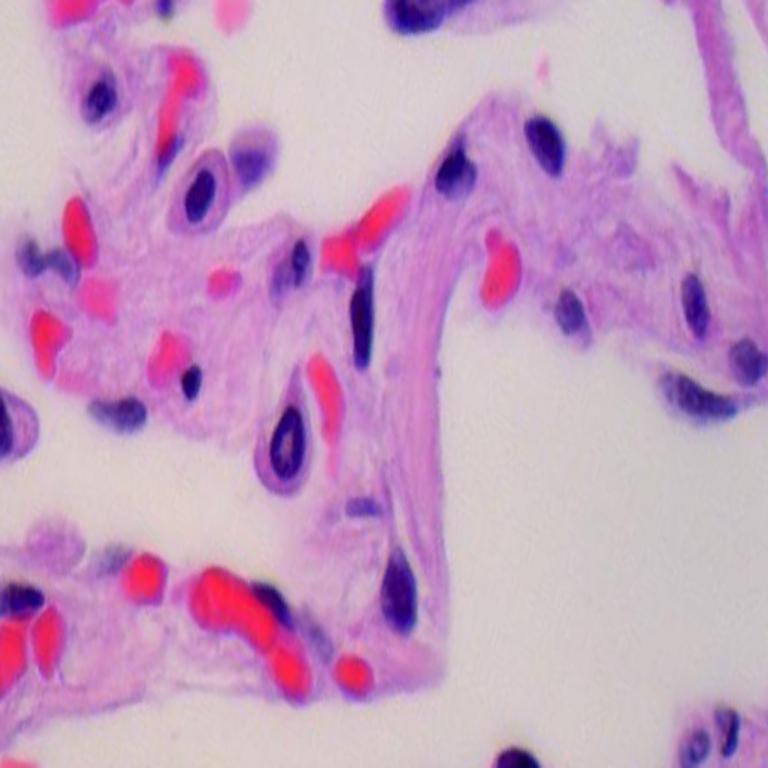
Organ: lung
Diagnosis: benign